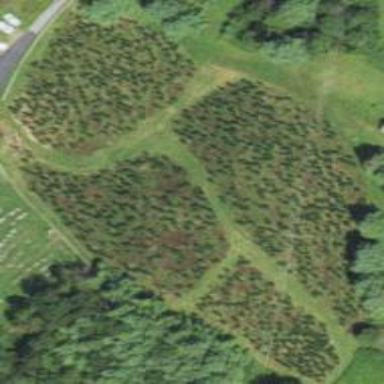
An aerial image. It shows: Plant nursery specializing in Christmas trees.